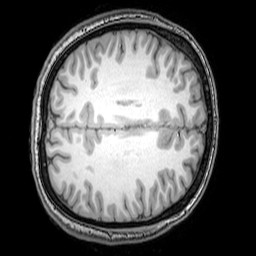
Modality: T1w
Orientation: axial
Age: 23
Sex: male
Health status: healthy
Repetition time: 0.081 s
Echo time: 0.037 s